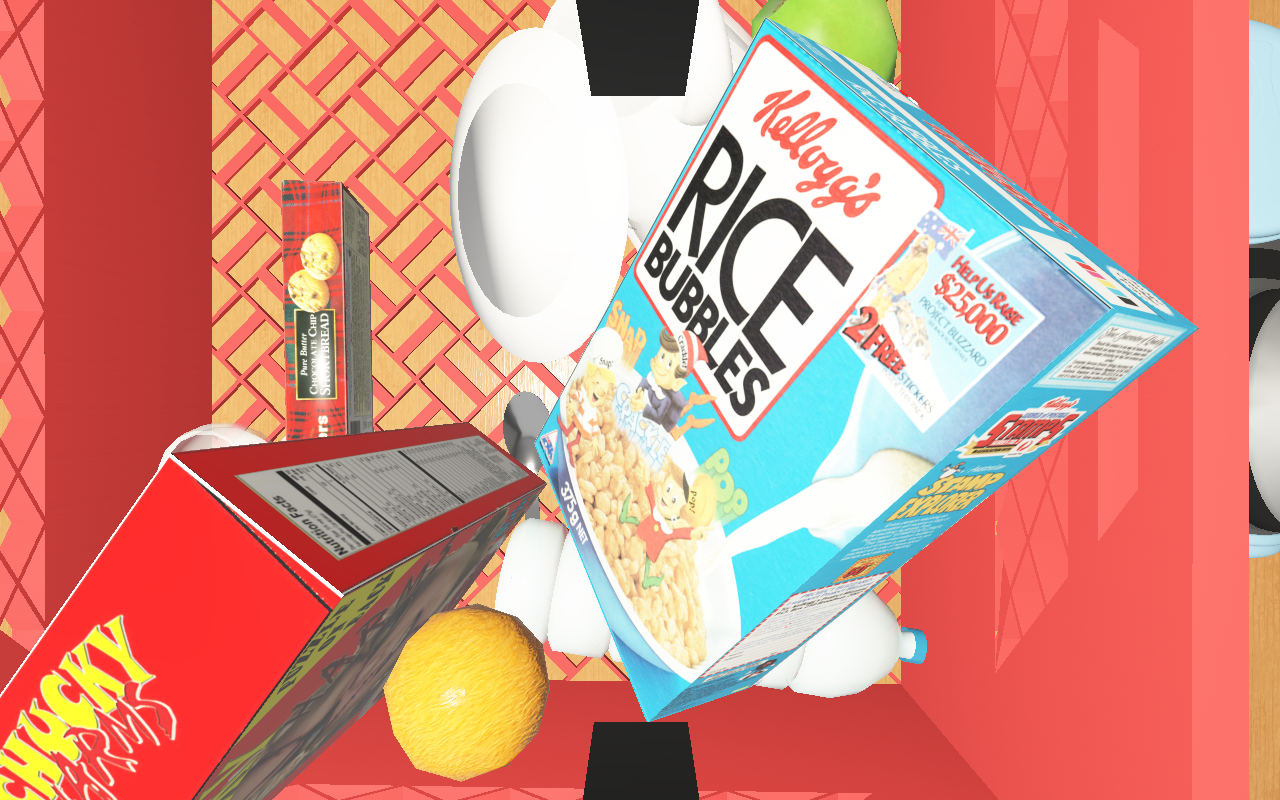
Objects in the scene:
apple
orange
plate
cereal box
cereal box